Aerial crown-view tile of a tropical tree (Barro Colorado Island, Panama), acquired 20240716:
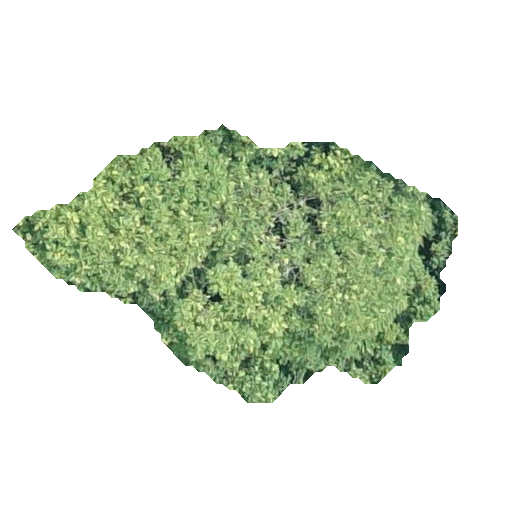
Species: Dipteryx oleifera
GBIF accepted scientific name: Dipteryx oleifera
Crown area: 119.2 m²